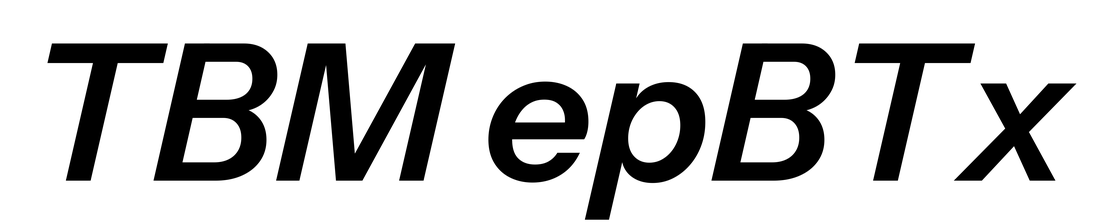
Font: InstrumentSans-Italic_SemiBold_Italic